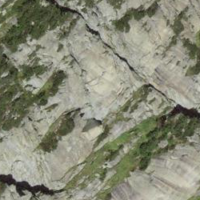
EUNIS habitat code: 31
Species observed at this site:
Anthus spinoletta